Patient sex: M
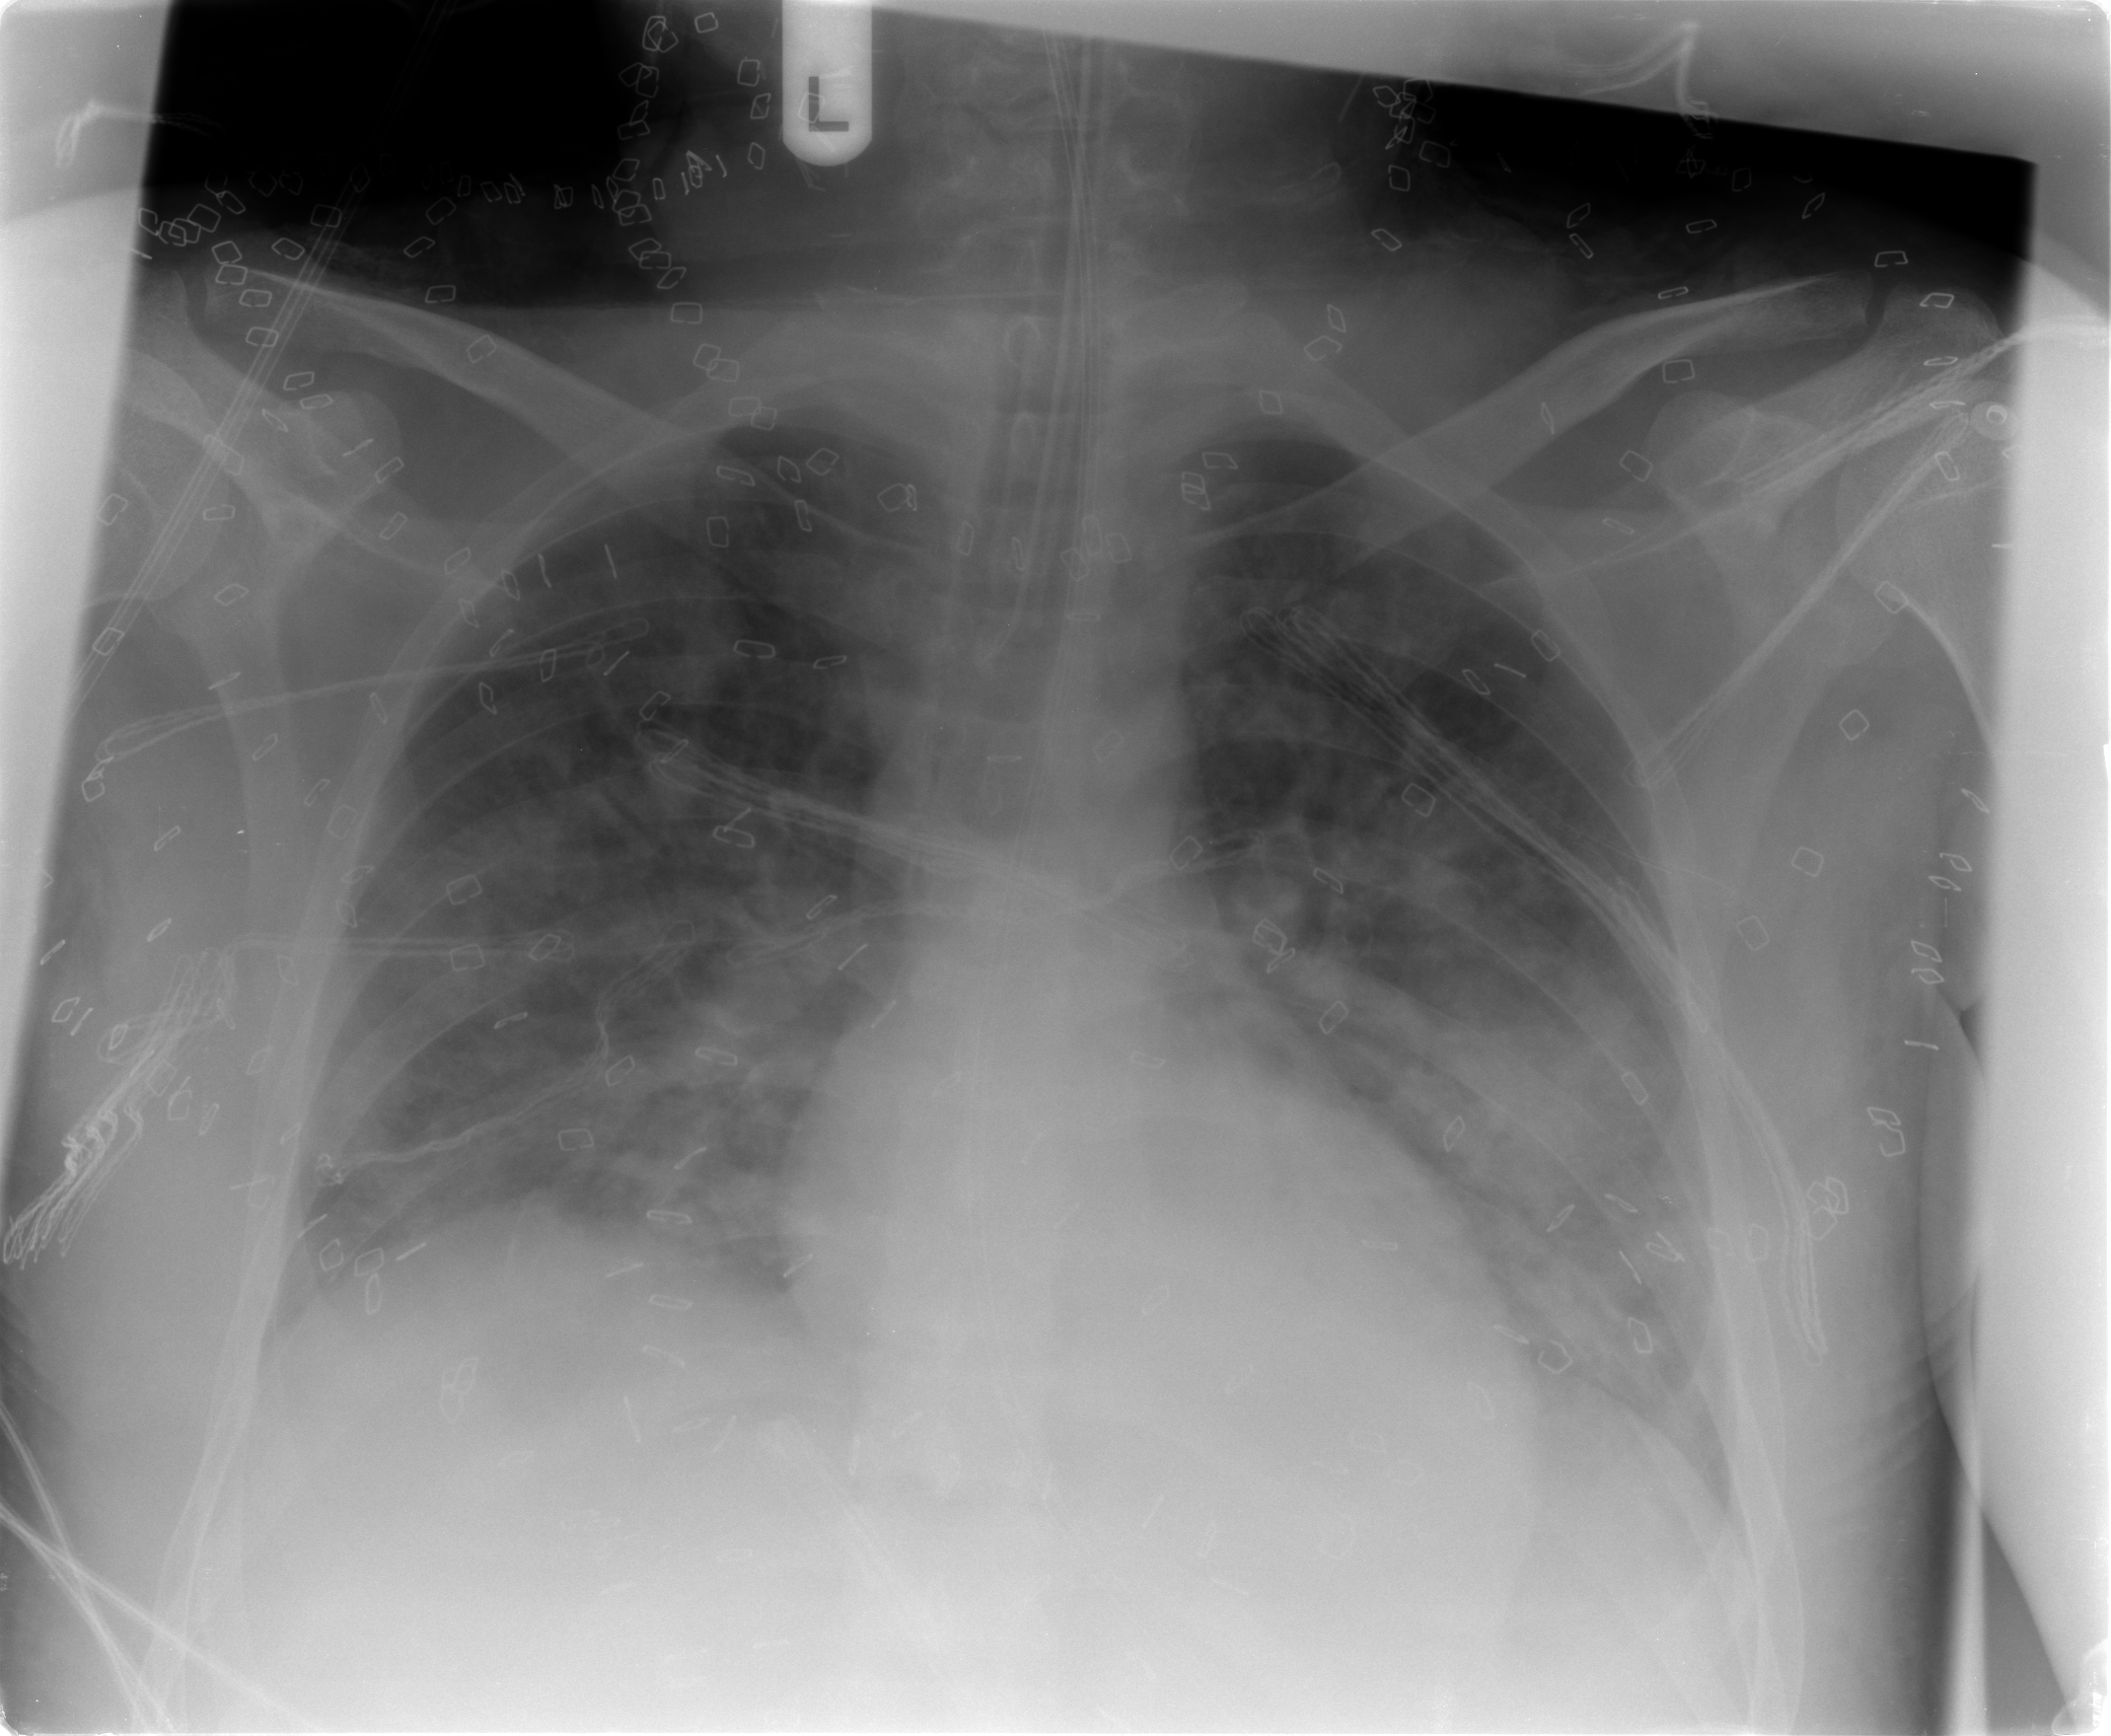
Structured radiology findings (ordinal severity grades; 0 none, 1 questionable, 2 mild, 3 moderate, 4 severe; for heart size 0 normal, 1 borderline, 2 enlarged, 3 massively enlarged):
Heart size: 0
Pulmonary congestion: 2
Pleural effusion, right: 0
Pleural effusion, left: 2
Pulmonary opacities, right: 2
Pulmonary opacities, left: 2
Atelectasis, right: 2
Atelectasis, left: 2